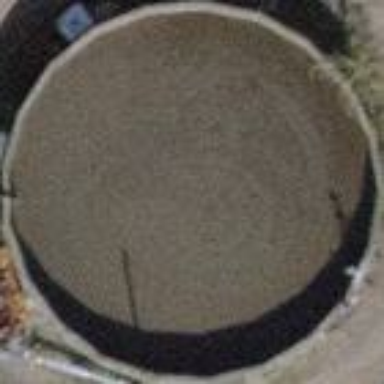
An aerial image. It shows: Storage tank that is man-made.